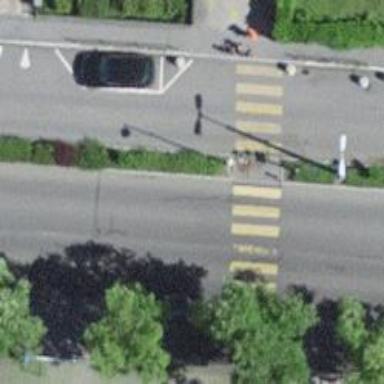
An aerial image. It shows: Zebra crossing on the road.